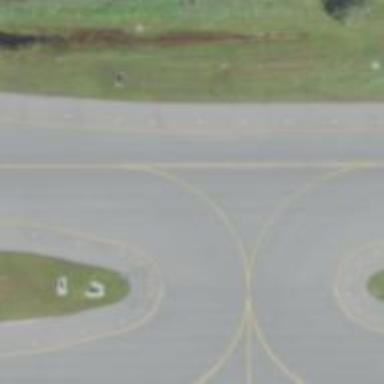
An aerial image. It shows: View of taxiway at the airport.